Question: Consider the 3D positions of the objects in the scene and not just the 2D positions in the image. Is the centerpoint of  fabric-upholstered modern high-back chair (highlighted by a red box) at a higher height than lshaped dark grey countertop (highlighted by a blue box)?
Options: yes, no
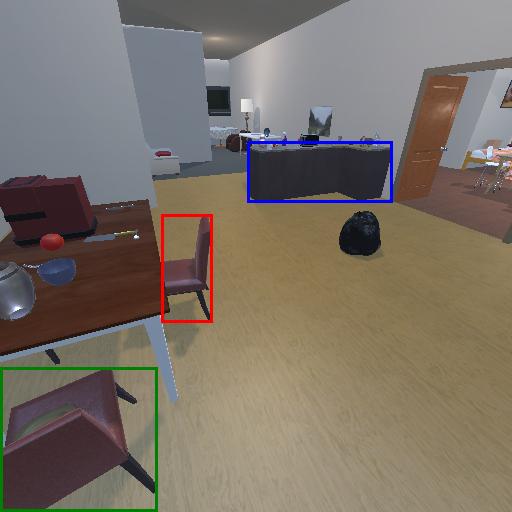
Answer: yes